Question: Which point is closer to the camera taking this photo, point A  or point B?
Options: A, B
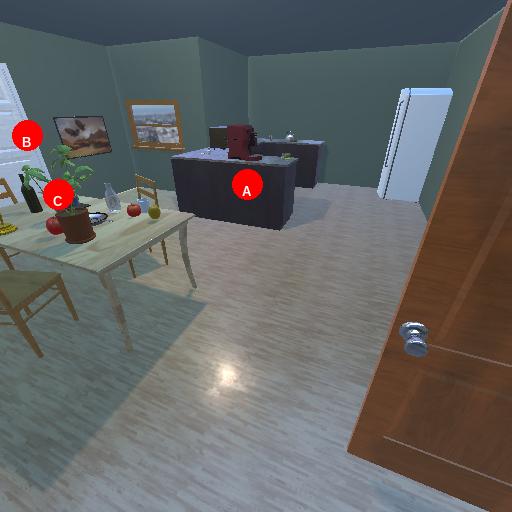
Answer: A